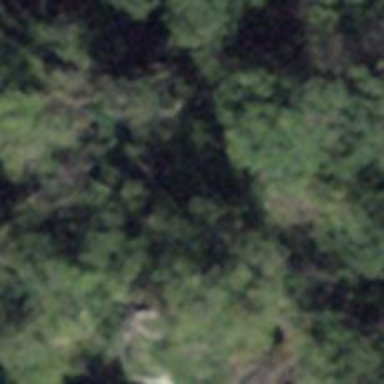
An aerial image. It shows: Natural cliff.